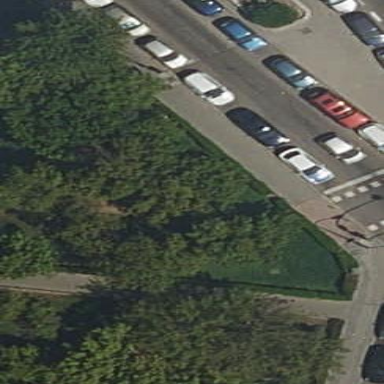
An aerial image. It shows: Garden with kerb barrier.